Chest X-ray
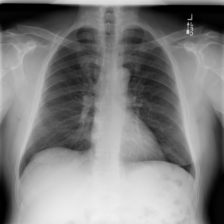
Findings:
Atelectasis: negative
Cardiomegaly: negative
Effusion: negative
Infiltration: negative
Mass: negative
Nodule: negative
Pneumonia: negative
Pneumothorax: negative
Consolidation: negative
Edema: negative
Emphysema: negative
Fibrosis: negative
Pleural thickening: negative
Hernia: negative